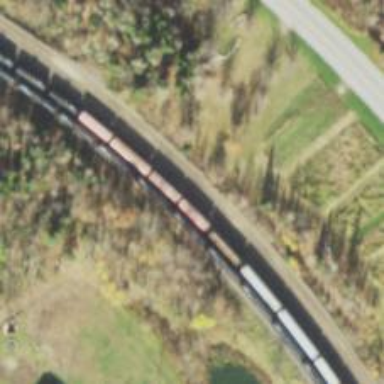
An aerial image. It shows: Railway siding with rails.